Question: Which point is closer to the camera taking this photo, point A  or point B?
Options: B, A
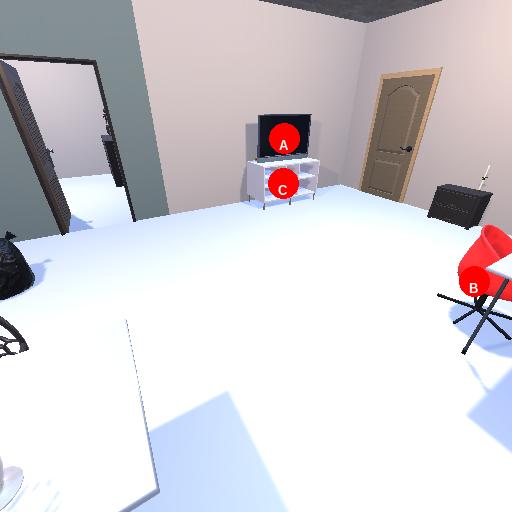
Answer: B